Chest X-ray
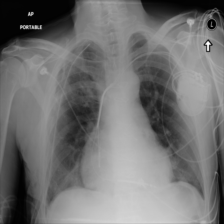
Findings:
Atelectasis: negative
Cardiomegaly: positive
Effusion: positive
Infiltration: negative
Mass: positive
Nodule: negative
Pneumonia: negative
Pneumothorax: negative
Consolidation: negative
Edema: negative
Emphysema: positive
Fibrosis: negative
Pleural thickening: negative
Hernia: negative